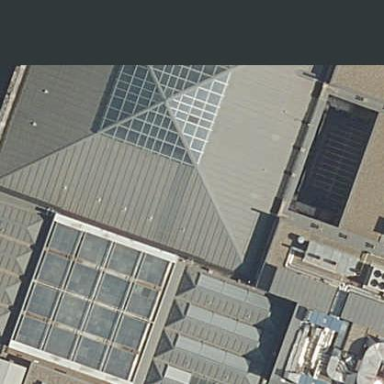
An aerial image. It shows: Building with pyramidal metal roof.